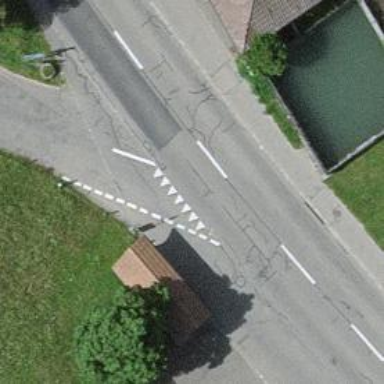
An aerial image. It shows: Secondary road with asphalt surface.